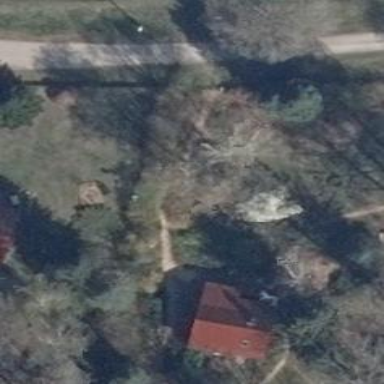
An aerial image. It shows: Single tag "natural: tree."